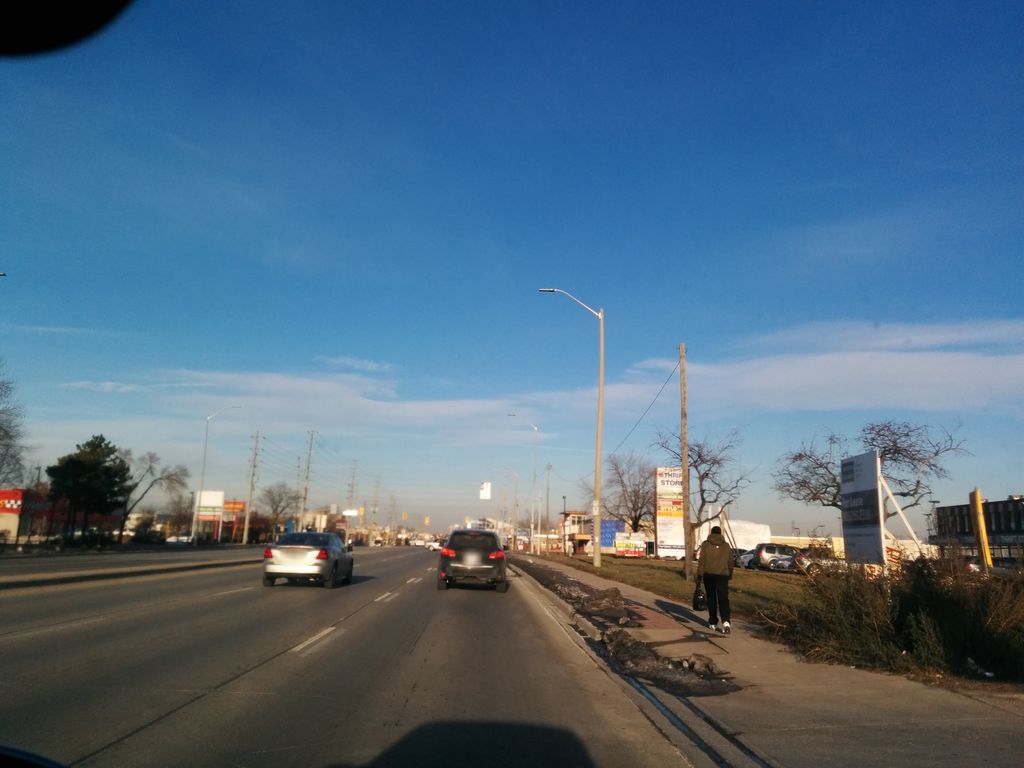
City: toronto